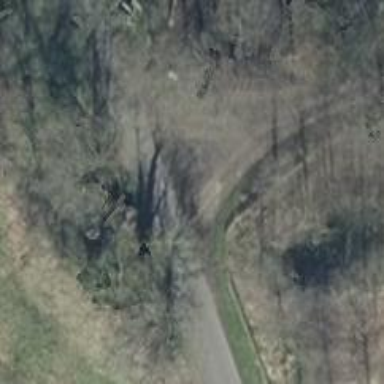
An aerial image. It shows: Gravel service road.